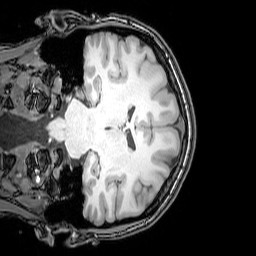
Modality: T1w
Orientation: coronal
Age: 24
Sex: female
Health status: healthy
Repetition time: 0.081 s
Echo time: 0.037 s